Question: I am making a goal tracking app. Right now outcome, purpose, action, priority, resources, and direction are all things which are part of Outcome in the database. However, I want to make purpose and action their own model objects. What I am confused about is how do I submit Outcome, Purpose, and Action, which will be 3 separate model objects, in a single HTTP request?
Should I just use multiple strong params in my controller?

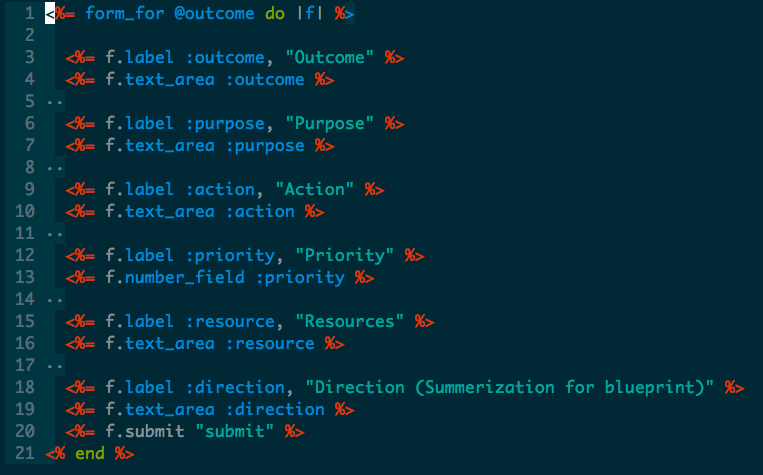
Answer: You need to have model associations of 'outcomes' with 'purpose' and 'action'.
Then you will need to create nested form. So that 'outform' form can wrap 'purpose' and 'action' model attributes.
As you want to have different models for 'actions' and 'purposes', I'm assuming 'outcome' can 'has_many purposes' and 'has_many actions'. As per this type of association, below is the code you should have.
Your form will become something like:
'''
<%= form_for @outcome do |f| %>
<%= f.label :outcome, "Outcome" %>
<%= f.text_area :outcome %>
<%= f.fields_for :purpose, @outcome.purpose.build do |p| %>
<%= p.text_area :desc, label: "Purpose" %>
<% end %>
<%= f.fields_for :action, @outcome.action.build do |p| %>
<%= p.text_area :desc, label: "Action" %>
<% end %>
<%= f.submit "submit" %>
<% end %>
'''
Models:
'''
# outcome.rb
has_many :purposes, :dependent => :destroy
has_many :actions, :dependent => :destroy
accepts_nested_attributes_of :purposes, :actions
-----------------------------------------
# purpose.rb
belongs_to :outcome
-----------------------------------------
# action.rb
belongs_to :outcome
'''
Controller:
'''
# outcomes_controller.rb
def outcome_params
params.require(:outcome).permit(:outcome, purpose_attributes:[:desc], action_attributes: [:desc])
end
'''
: You should rename your 'action' model name to avoid unwanted conflicts with rails keyword 'action'.
This may <URL> you